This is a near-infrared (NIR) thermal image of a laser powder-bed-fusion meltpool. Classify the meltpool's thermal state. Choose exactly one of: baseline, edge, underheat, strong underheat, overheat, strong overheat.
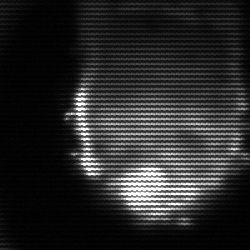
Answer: baseline